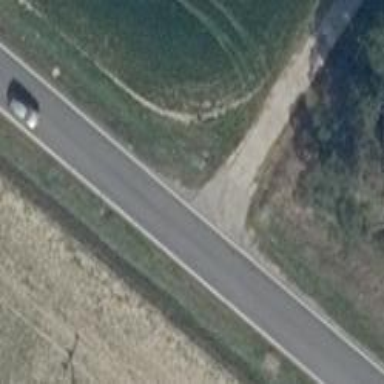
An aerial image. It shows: Secondary road with asphalt surface.